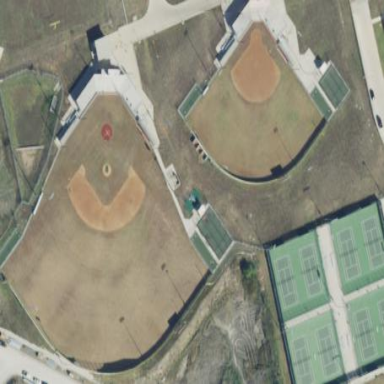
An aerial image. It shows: Softball pitch for leisure land activities.